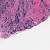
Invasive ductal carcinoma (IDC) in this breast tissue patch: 0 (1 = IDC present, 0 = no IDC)